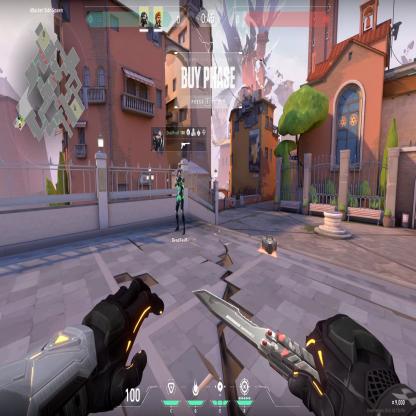
Label: dropped spike ; teammate